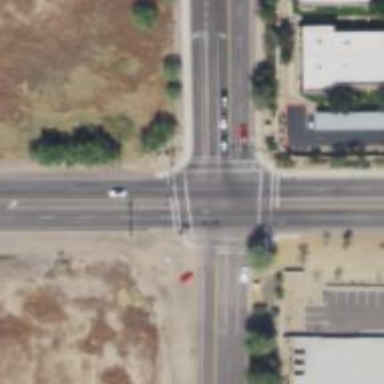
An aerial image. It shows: Solid stop line on the road marking.